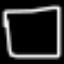
Label: square